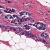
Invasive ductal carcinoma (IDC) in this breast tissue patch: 0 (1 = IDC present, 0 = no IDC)